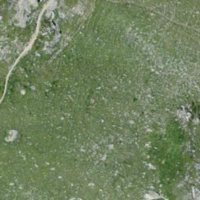
EUNIS habitat code: 26
Species observed at this site:
Asplenium viride